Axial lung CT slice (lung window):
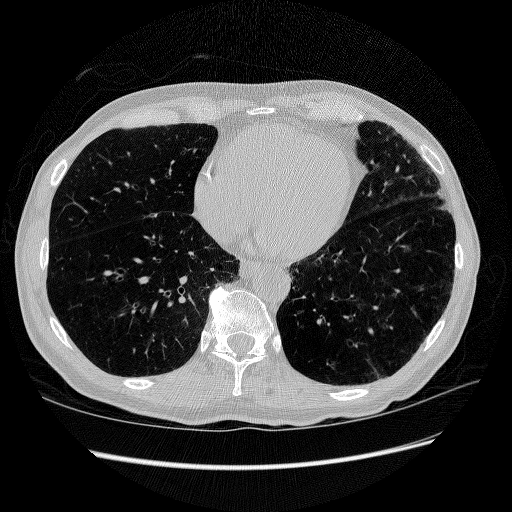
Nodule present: no